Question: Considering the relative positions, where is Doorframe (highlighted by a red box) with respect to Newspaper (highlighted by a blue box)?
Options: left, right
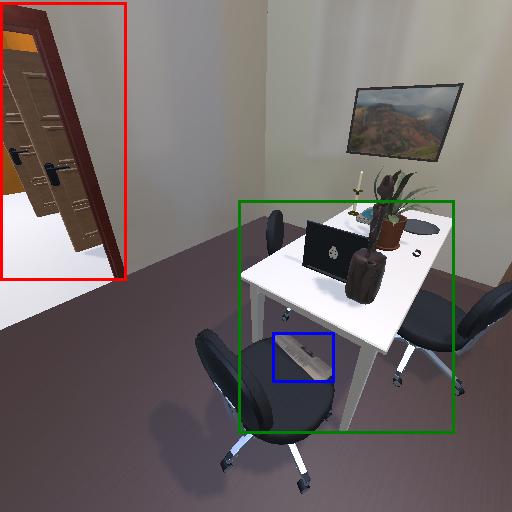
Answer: left